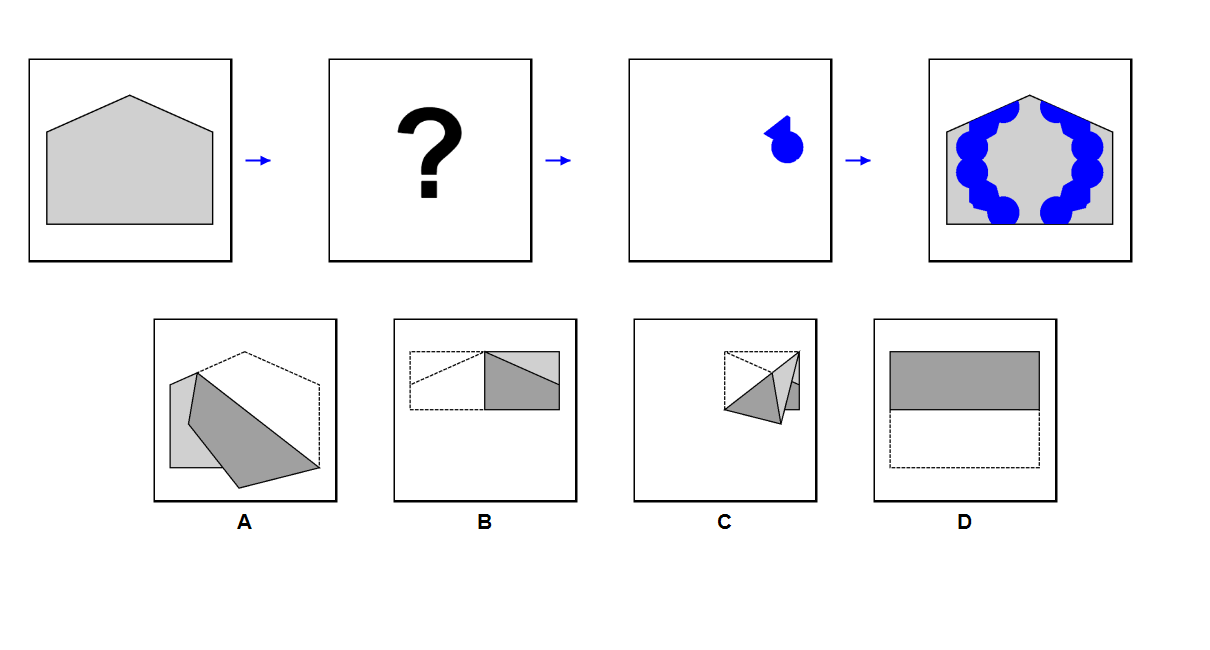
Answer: A